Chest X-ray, PA view. Patient: 58 years old, sex F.
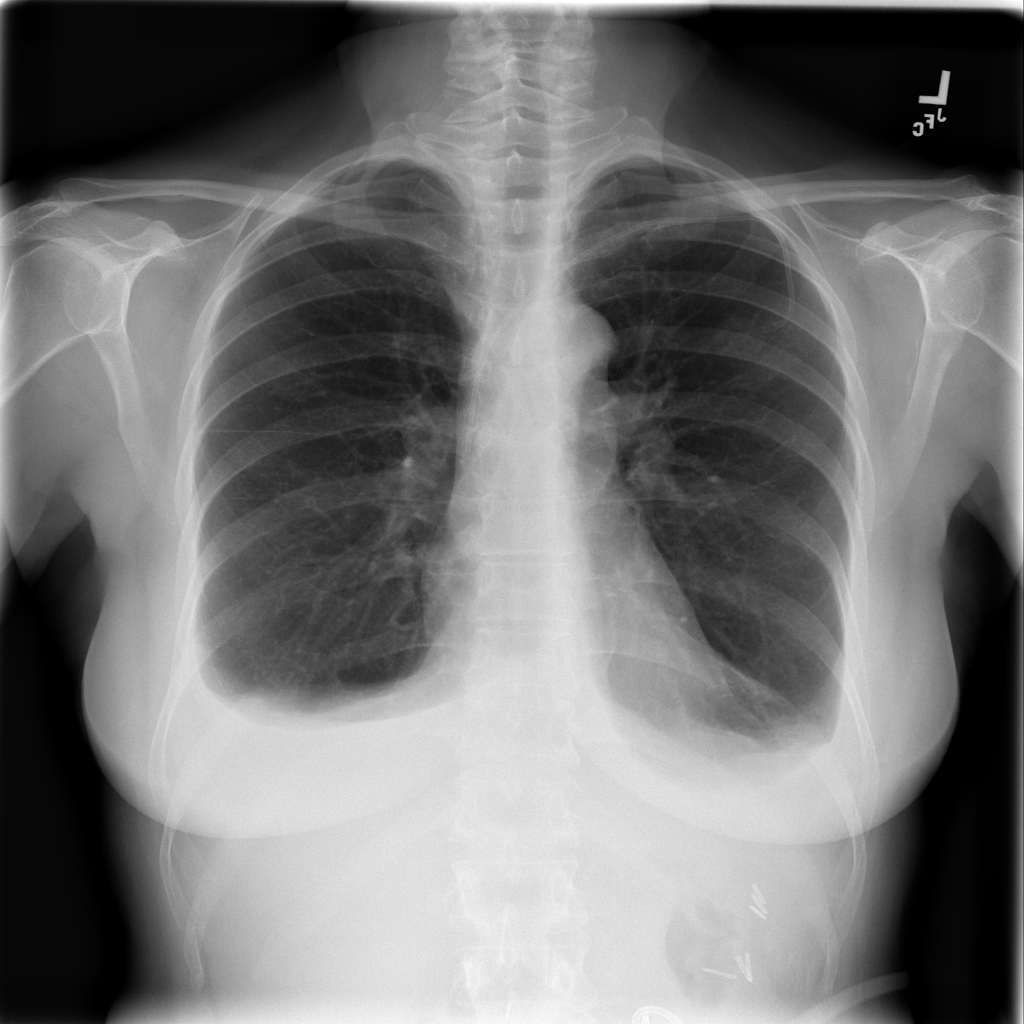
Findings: Effusion